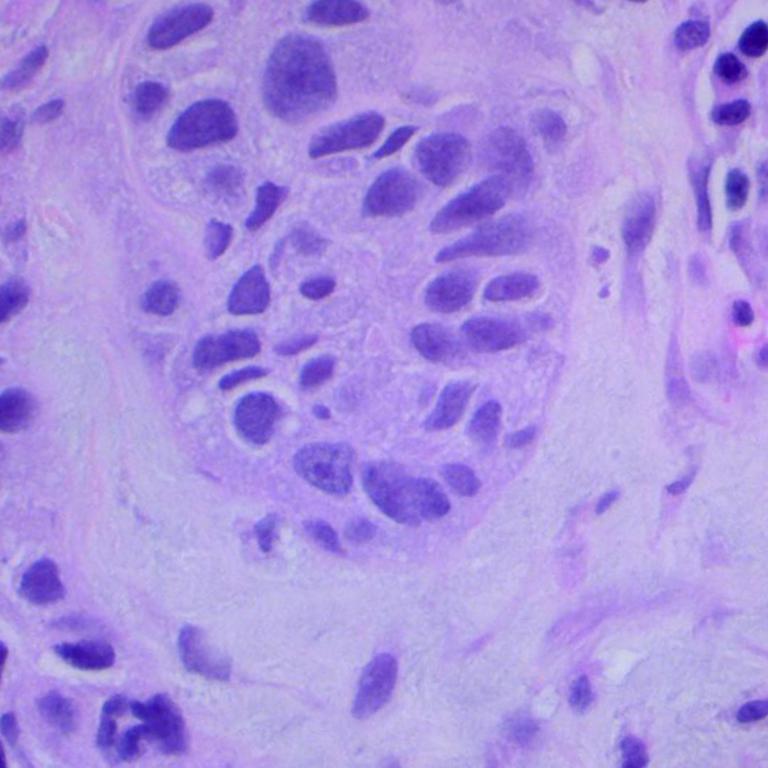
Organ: lung
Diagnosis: squamous carcinomas